Question: Does anybody know what MAPI property determines whether a meeting item has not been sent yet? Currently, outlook displays a "Invitations have not been sent for this meeting." message at the top.
(e.g. this is a new meeting item). See screenshot below.

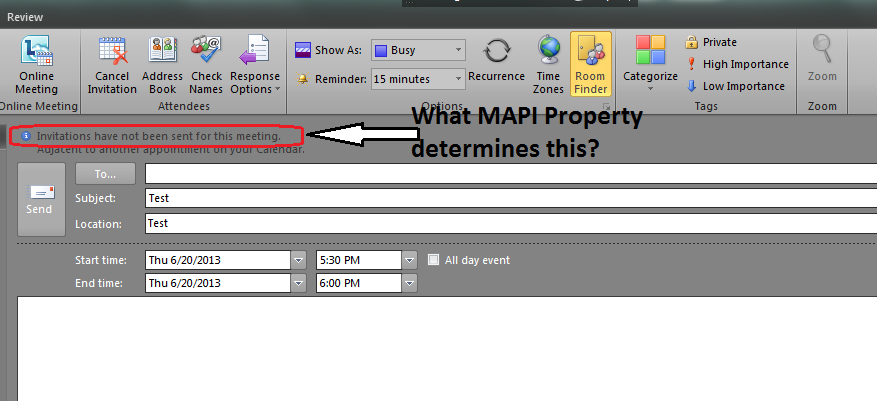
Answer: FInvited - it is a PT_BOOLEAN named property with GUID = {<PHONE>-C000-<PHONE>} (PSETID_Appointment) and id = 0x8229.